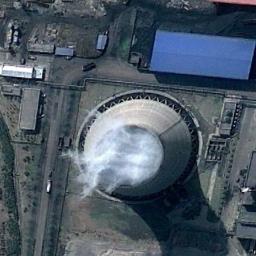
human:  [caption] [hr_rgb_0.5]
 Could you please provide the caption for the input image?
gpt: There are many buildings of different shapes next to the thermal power station .

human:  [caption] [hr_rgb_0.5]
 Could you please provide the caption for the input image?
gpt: In the thermal power plant there are plants and machinery, and a cooling tower is steaming .

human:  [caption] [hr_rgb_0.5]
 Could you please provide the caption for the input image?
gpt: The thermal power station is on the grass next to some buildings with white mist above .

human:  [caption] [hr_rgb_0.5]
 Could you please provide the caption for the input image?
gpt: There are five thermal power stations in this industrial area .

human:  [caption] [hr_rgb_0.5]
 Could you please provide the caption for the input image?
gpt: There are some buildings a chimney on the thermal power station .